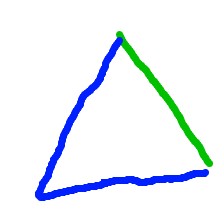
Shape: triangle